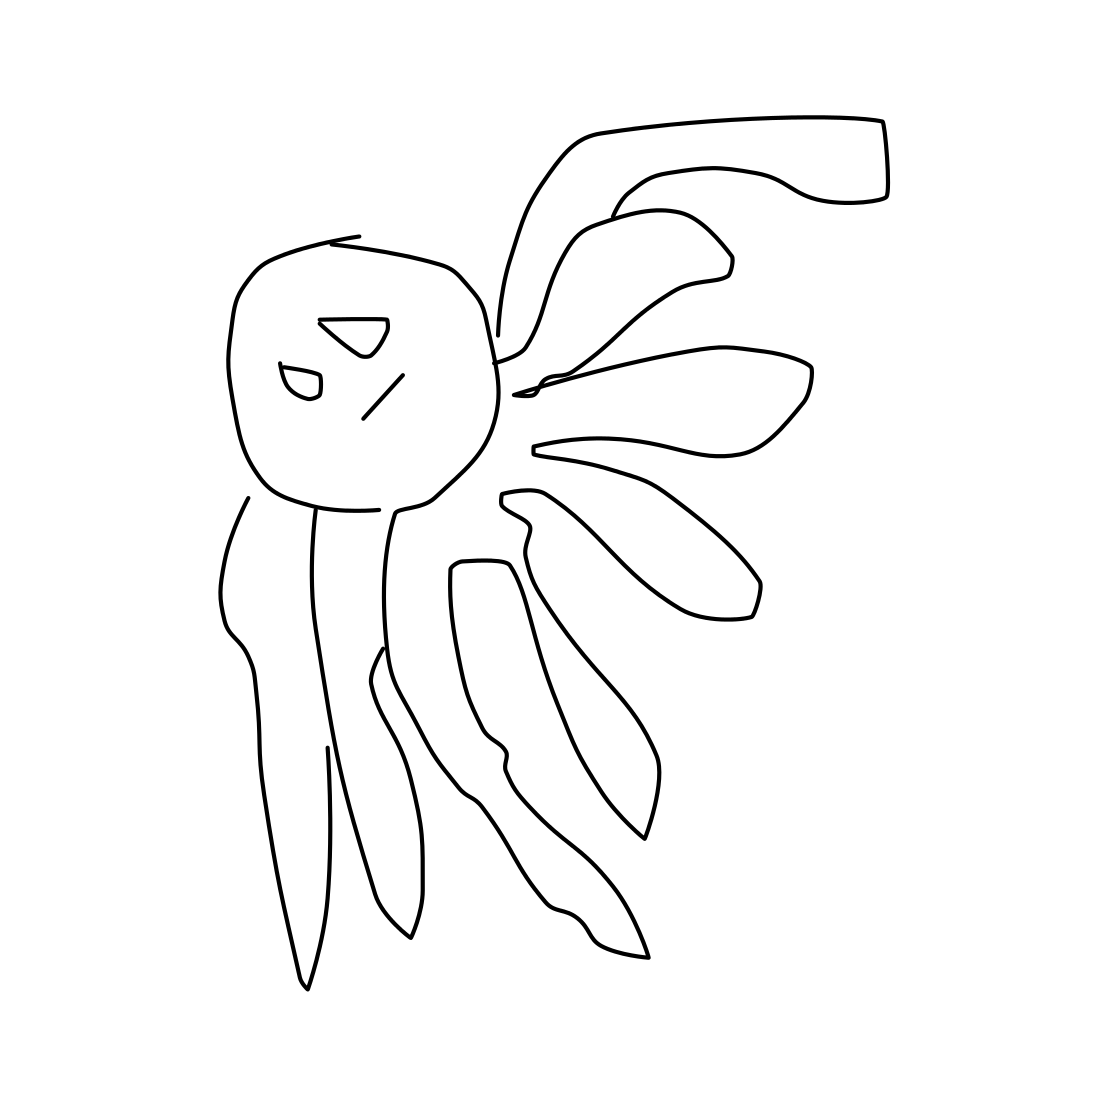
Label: octopus